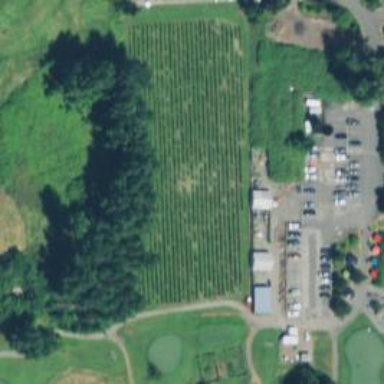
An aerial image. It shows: Vineyard growing grapes.